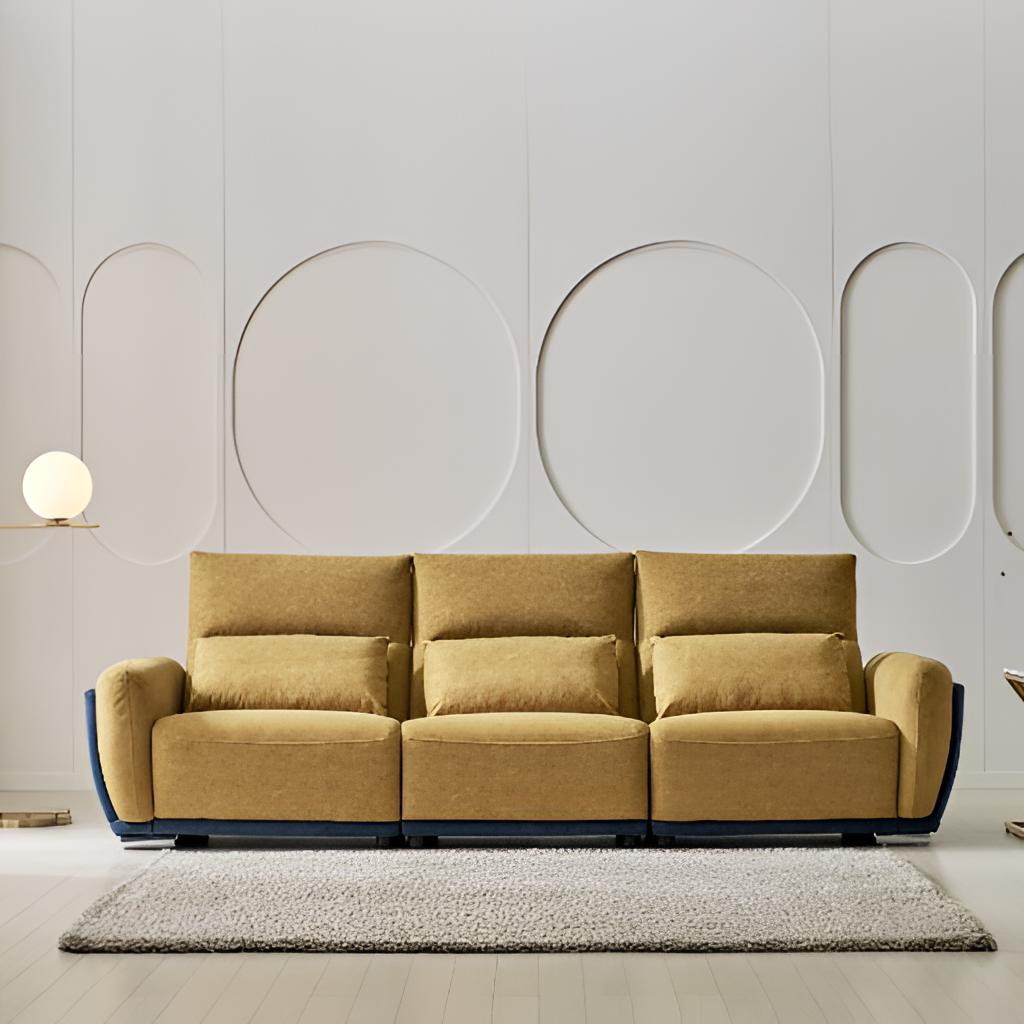
fabric sofa, living room, modern, paint wallpaper, with geometric pattern, beige wood flooring, with plank pattern